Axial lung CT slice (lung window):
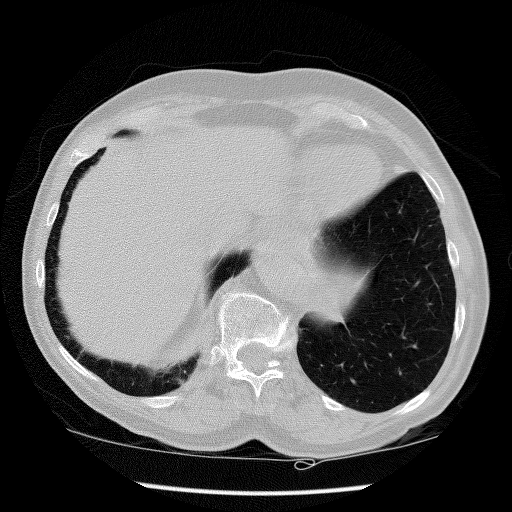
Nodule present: no